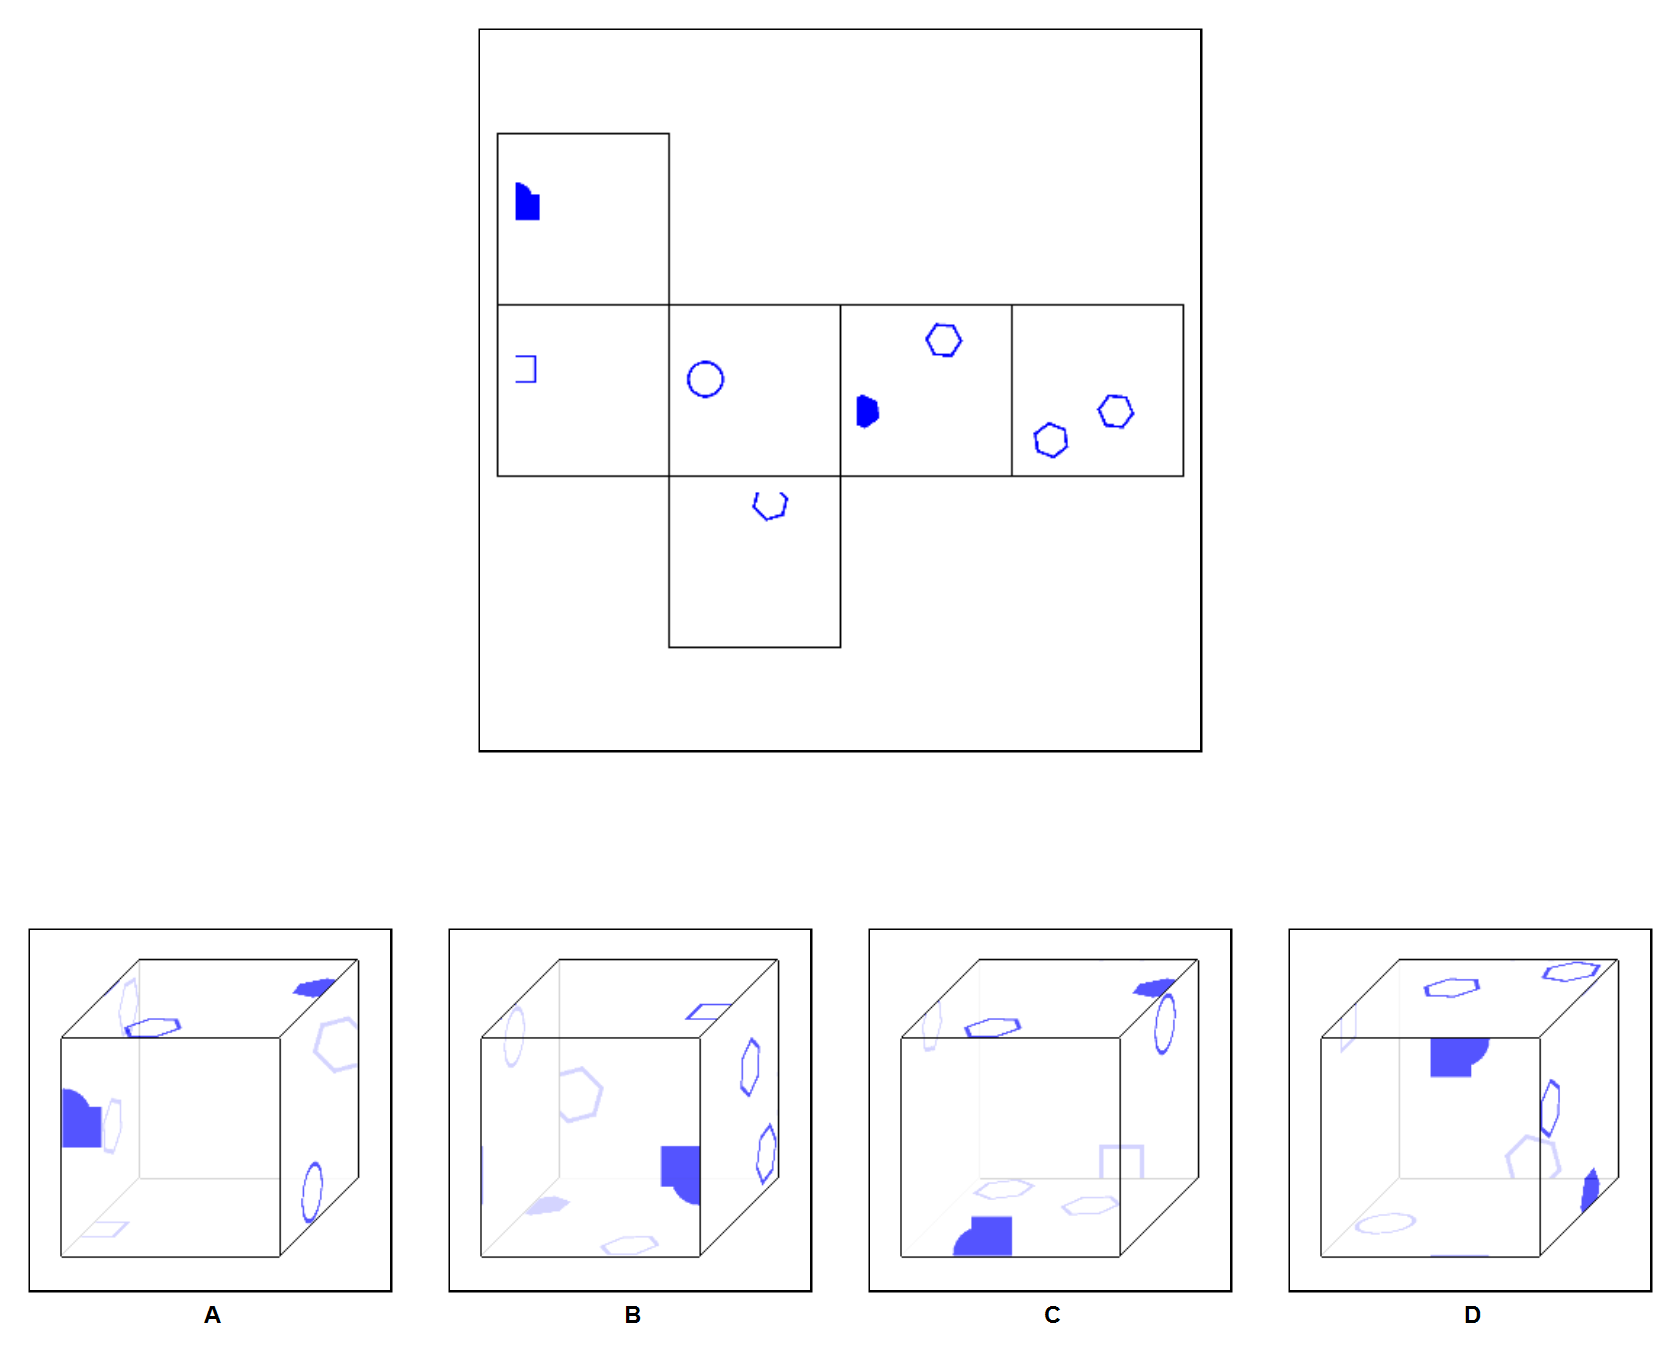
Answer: C